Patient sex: F
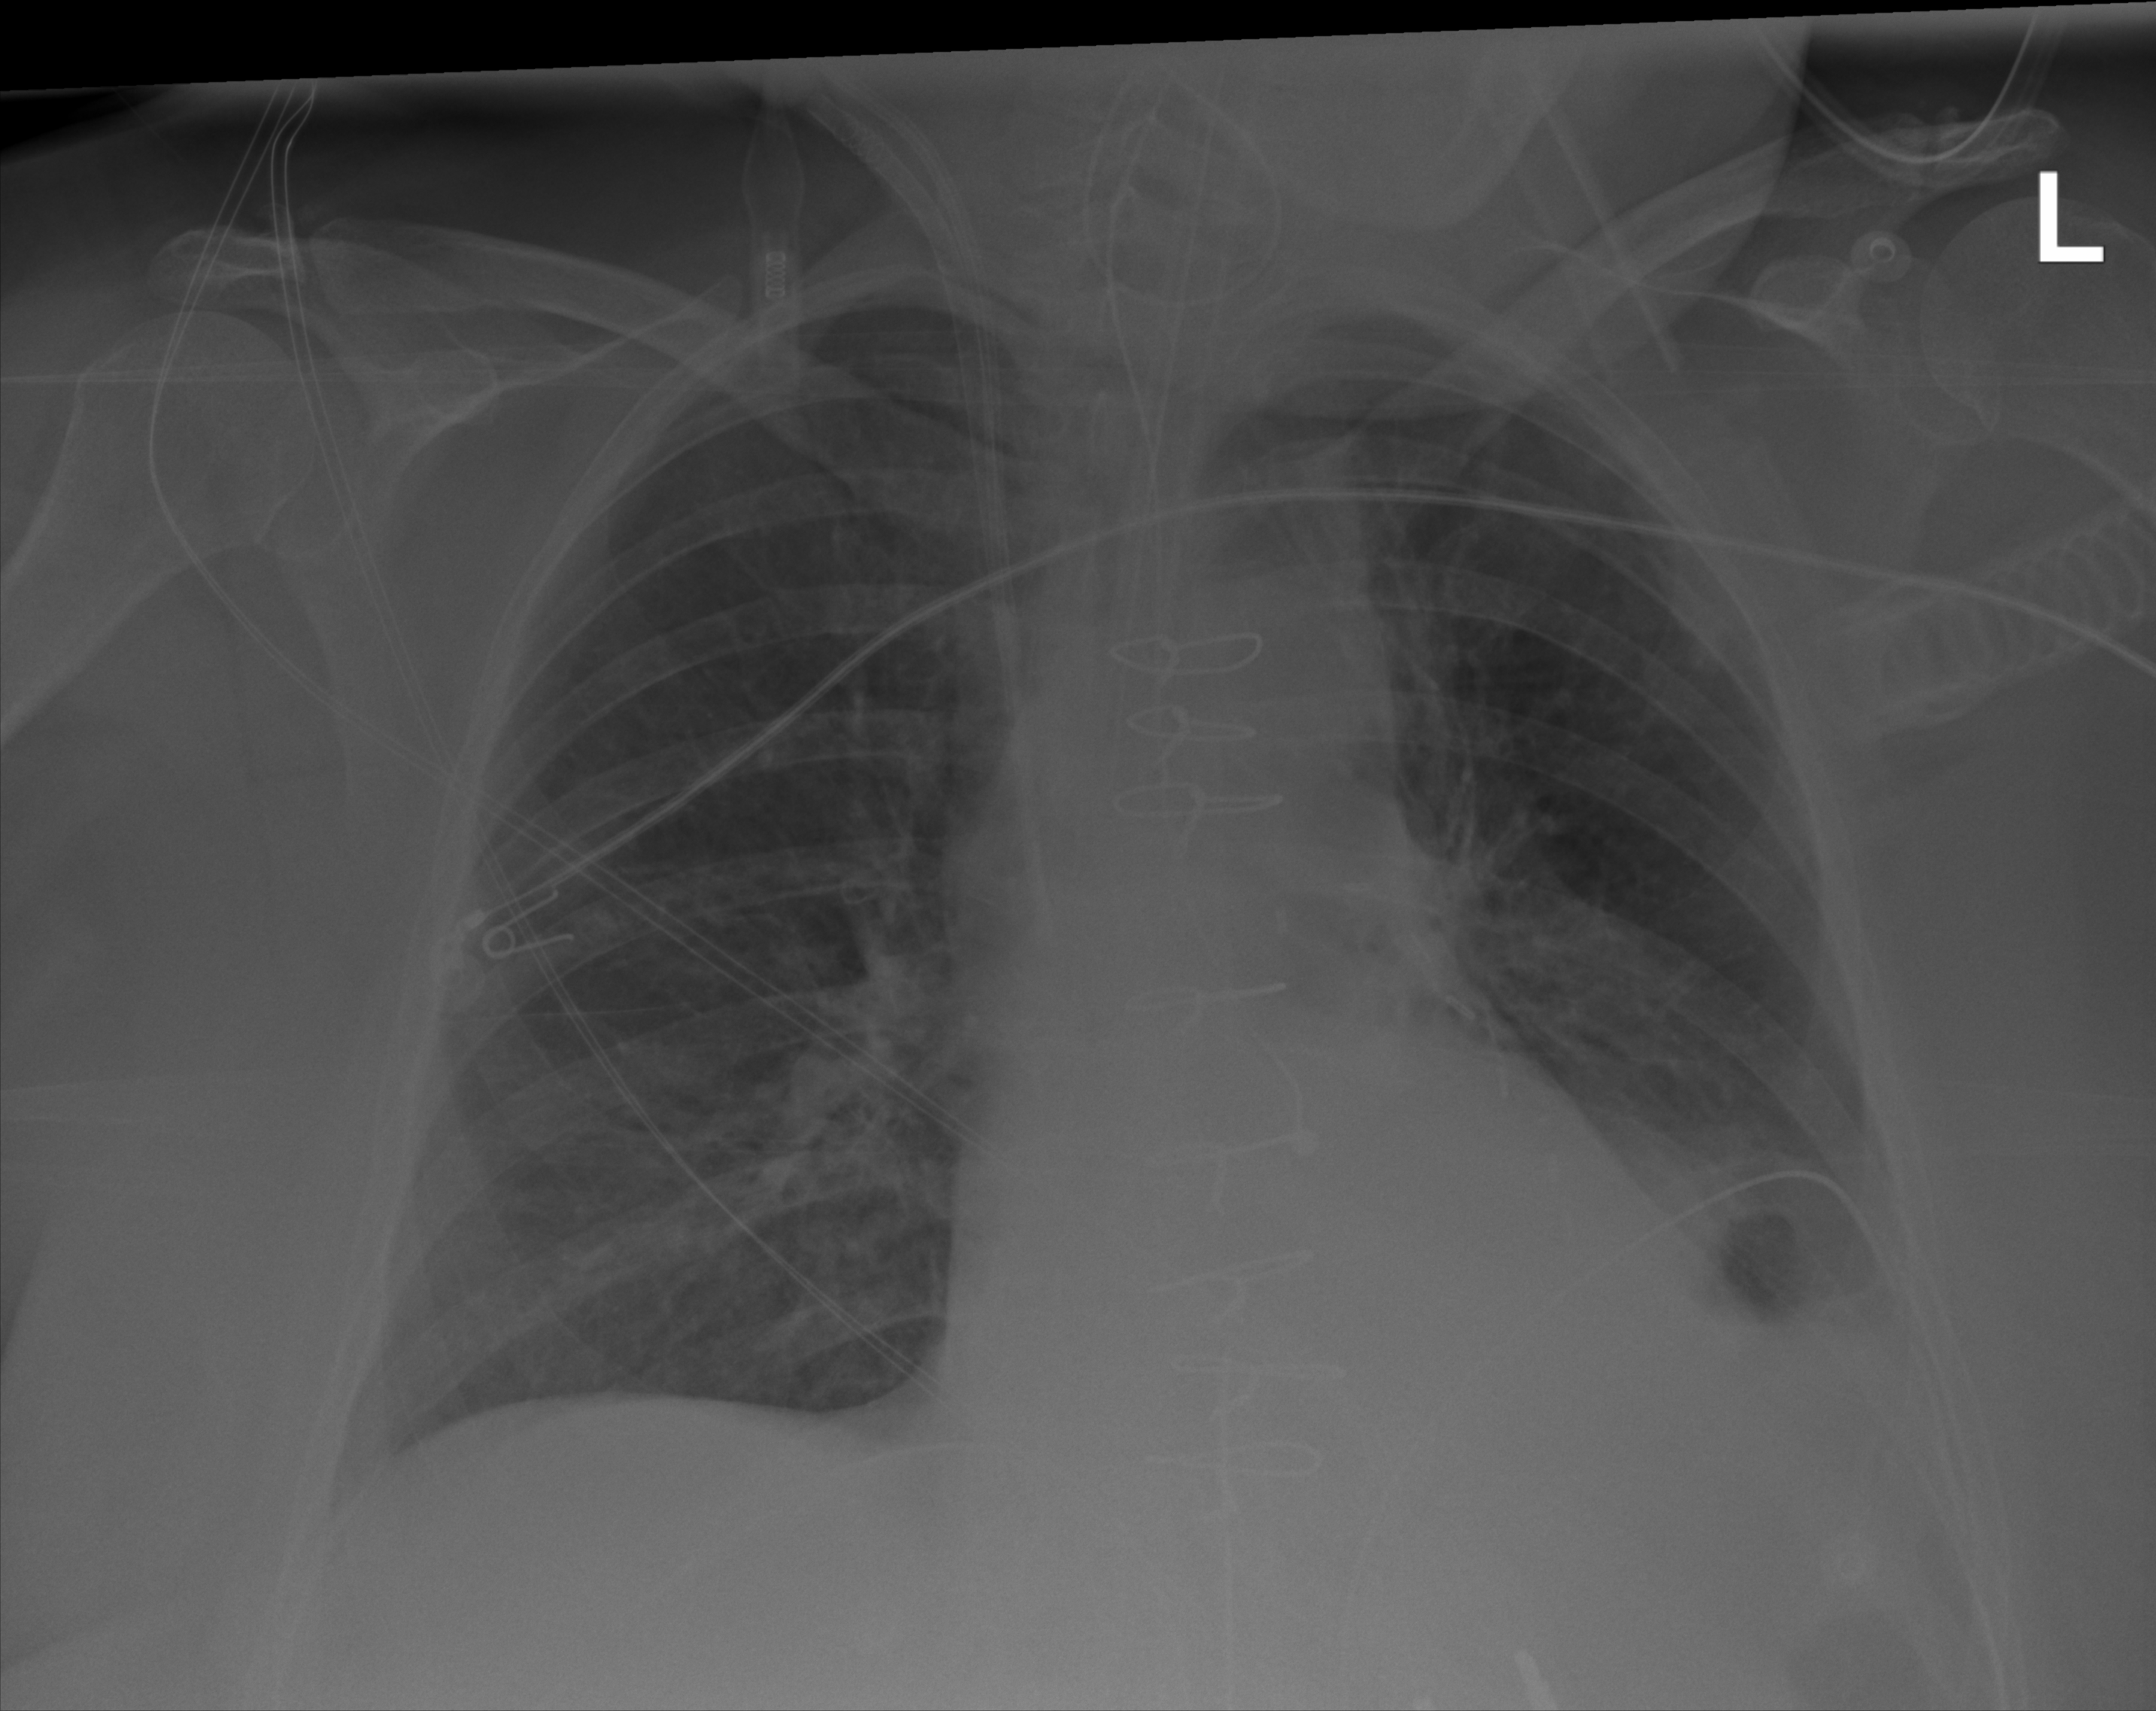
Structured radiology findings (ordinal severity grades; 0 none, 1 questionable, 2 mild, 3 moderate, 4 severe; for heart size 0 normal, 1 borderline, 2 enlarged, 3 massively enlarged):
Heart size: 2
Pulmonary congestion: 0
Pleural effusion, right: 0
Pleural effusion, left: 2
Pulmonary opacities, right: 0
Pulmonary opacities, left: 2
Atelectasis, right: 0
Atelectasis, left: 2